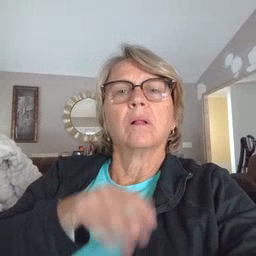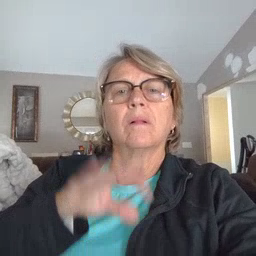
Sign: doll